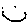
Label: smiley face